Question: I want to get the android gallery view into my application with showing all the photos in the thumbnail mode. How can i do this?
Example:

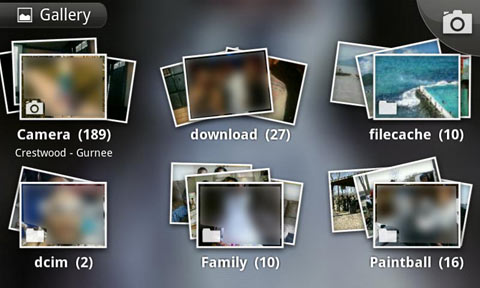
Answer: Check the similar questions.
<URL>
<URL>
and also this
'''
public class BrowsePicture extends Activity {
private static final int SELECT_PICTURE = 1;
private String selectedImagePath;
public void onCreate(Bundle savedInstanceState) {
super.onCreate(savedInstanceState);
setContentView(R.layout.main);
((Button) findViewById(R.id.Button01))
.setOnClickListener(new OnClickListener() {
public void onClick(View arg0) {
// in onCreate or any event where your want the user to
// select a file
Intent intent = new Intent();
intent.setType("image/*");
intent.setAction(Intent.ACTION_GET_CONTENT);
startActivityForResult(Intent.createChooser(intent,
"Select Picture"), SELECT_PICTURE);
}
});
}
public void onActivityResult(int requestCode, int resultCode, Intent data) {
if (resultCode == RESULT_OK) {
if (requestCode == SELECT_PICTURE) {
Uri selectedImageUri = data.getData();
selectedImagePath = getPath(selectedImageUri);
}
}
}
public String getPath(Uri uri) {
String[] projection = { MediaStore.Images.Media.DATA };
Cursor cursor = managedQuery(uri, projection, null, null, null);
int column_index = cursor
.getColumnIndexOrThrow(MediaStore.Images.Media.DATA);
cursor.moveToFirst();
return cursor.getString(column_index);
}
}
'''
From <URL>
Hope this may helpful